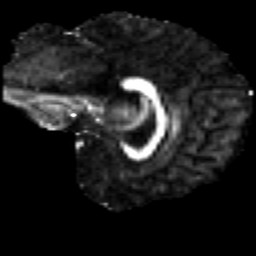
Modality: FA
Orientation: sagittal
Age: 26
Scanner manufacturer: siemens
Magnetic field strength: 3 T
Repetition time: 2.2 s
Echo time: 0.084 s